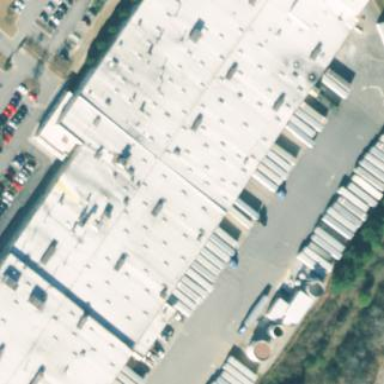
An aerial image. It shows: Commercial building.